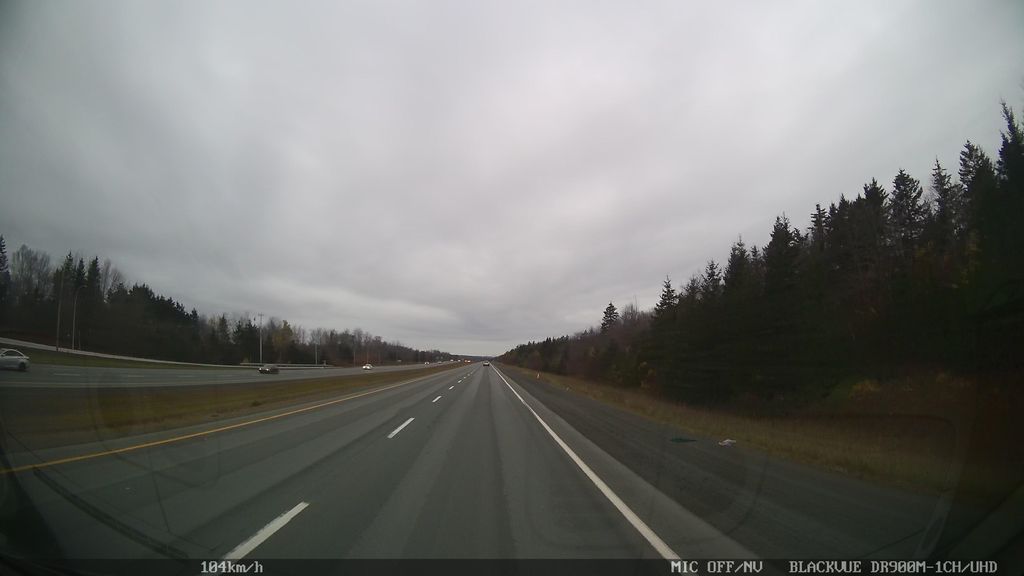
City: halifax